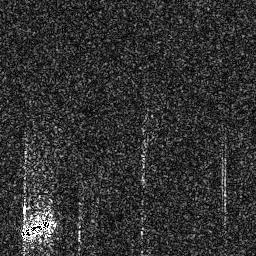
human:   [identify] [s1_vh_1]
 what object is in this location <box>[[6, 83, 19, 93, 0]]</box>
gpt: <ref>1 medium ship at the bottom left</ref>